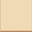
Piece: xx